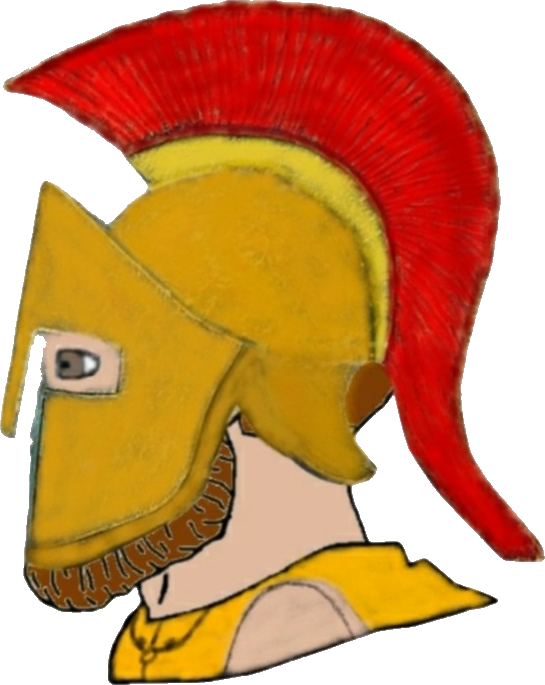
Label: 4_Yes_Chad